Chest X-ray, PA view. Patient: 61 years old, sex M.
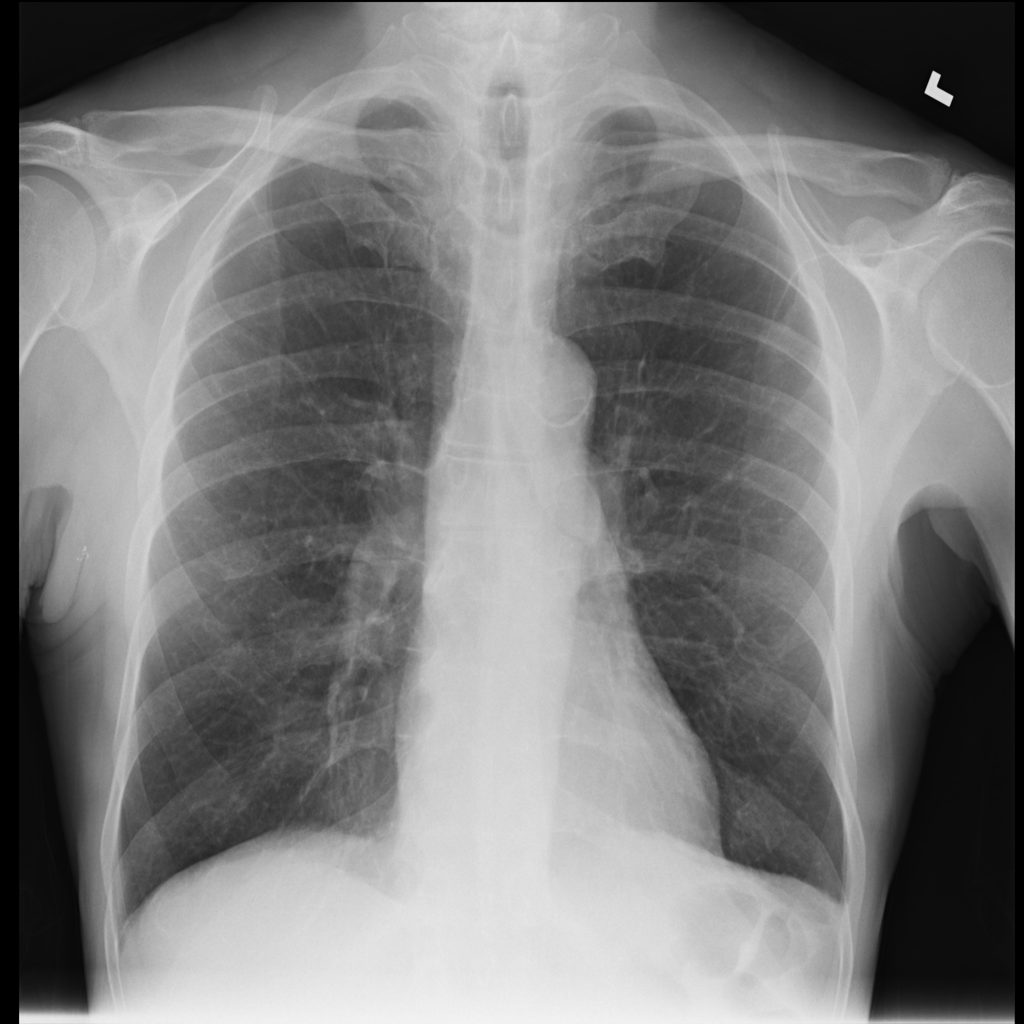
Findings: No Finding